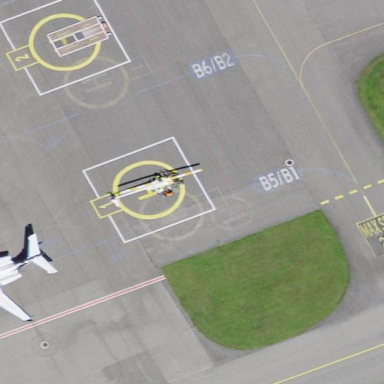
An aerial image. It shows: Image of helipad at airport.